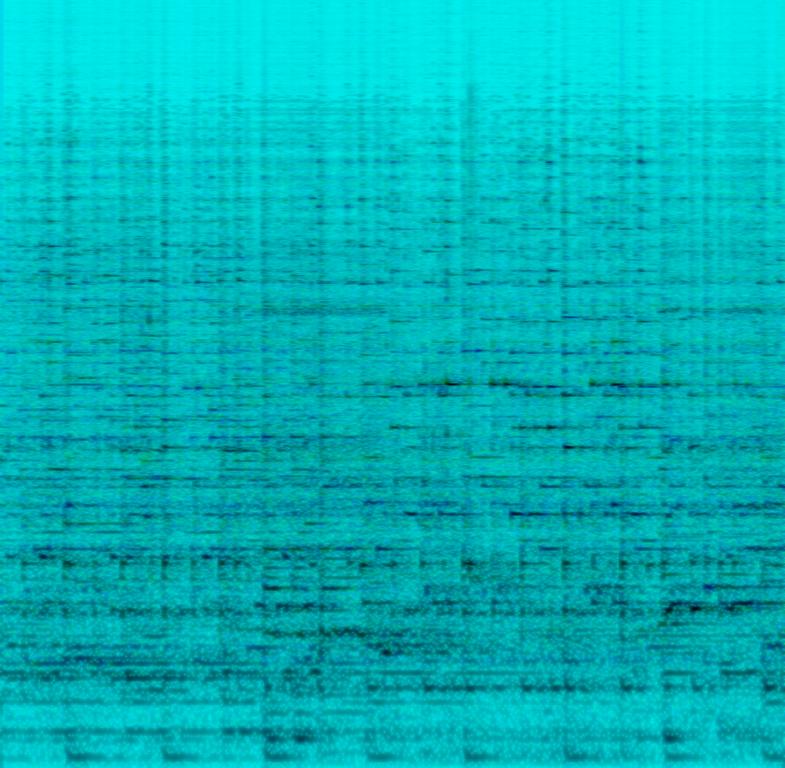
The low quality recording features a live performance of a folk song and it consists of a metallic percussive melody, wooden percussions, acoustic guitar melody and flute melody. It sounds soulful, upbeat and passionate and the recording is noisy.